Question: I fond something strange which maybe it's caused by wrong configuration.
I have a JavaFX application packaged as jar file. When I manually browse the content of the jar file I found that there are several versions of one file:

I suppose that these files are previous versions of one file. Is this normal or I'm missing something into the POM configuration?
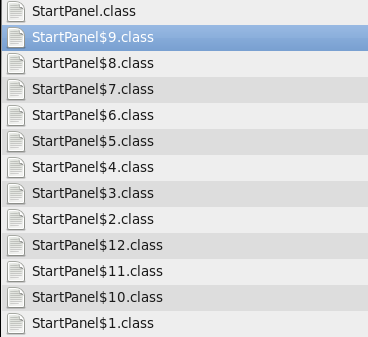
Answer: These are anonymous internal classes, because your original java file contains constructions like
new ClassX() {
};